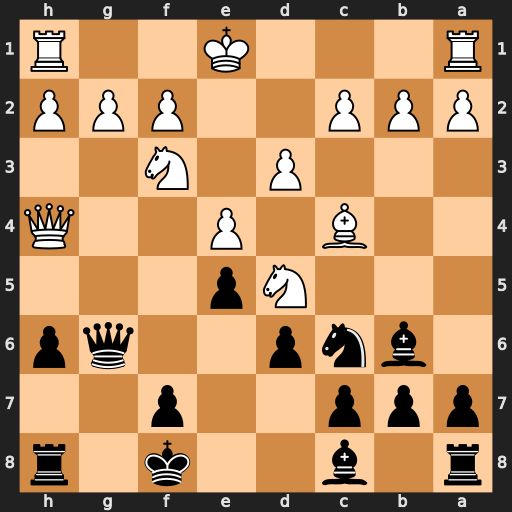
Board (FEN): r1b2k1r/ppp2p2/1bnp2qp/3Np3/2B1P2Q/3P1N2/PPP2PPP/R3K2R
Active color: b
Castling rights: KQ
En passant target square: -
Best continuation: Qxg2 Rg1 Qxf3